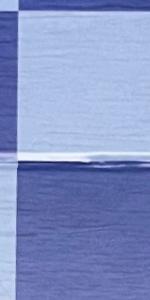
Label: Empty